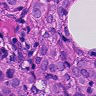
Metastatic tissue present: yes